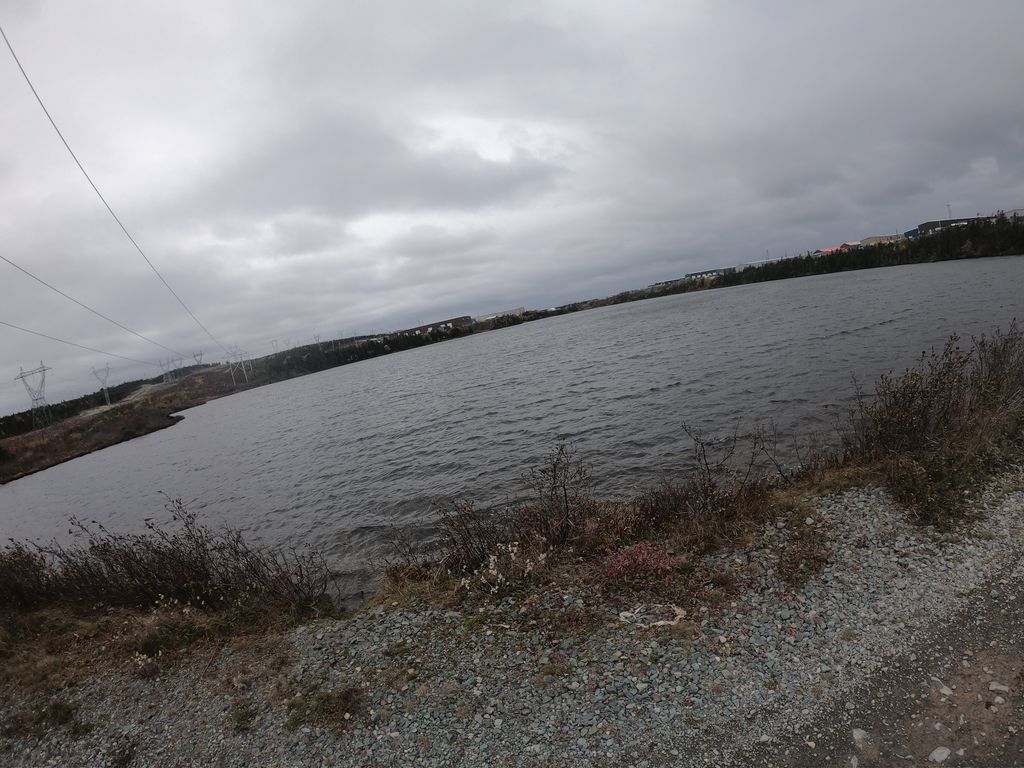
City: st_johns